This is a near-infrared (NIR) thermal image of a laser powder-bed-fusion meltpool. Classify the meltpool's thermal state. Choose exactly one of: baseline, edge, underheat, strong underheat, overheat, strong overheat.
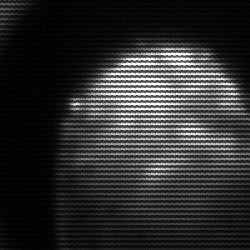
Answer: edge